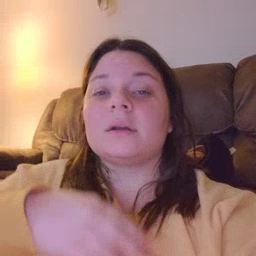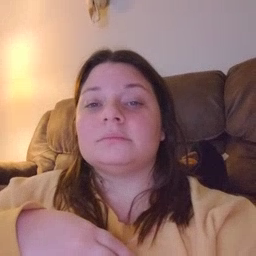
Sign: stuck